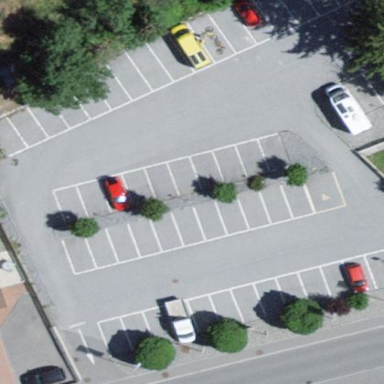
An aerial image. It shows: Parking area with surface.